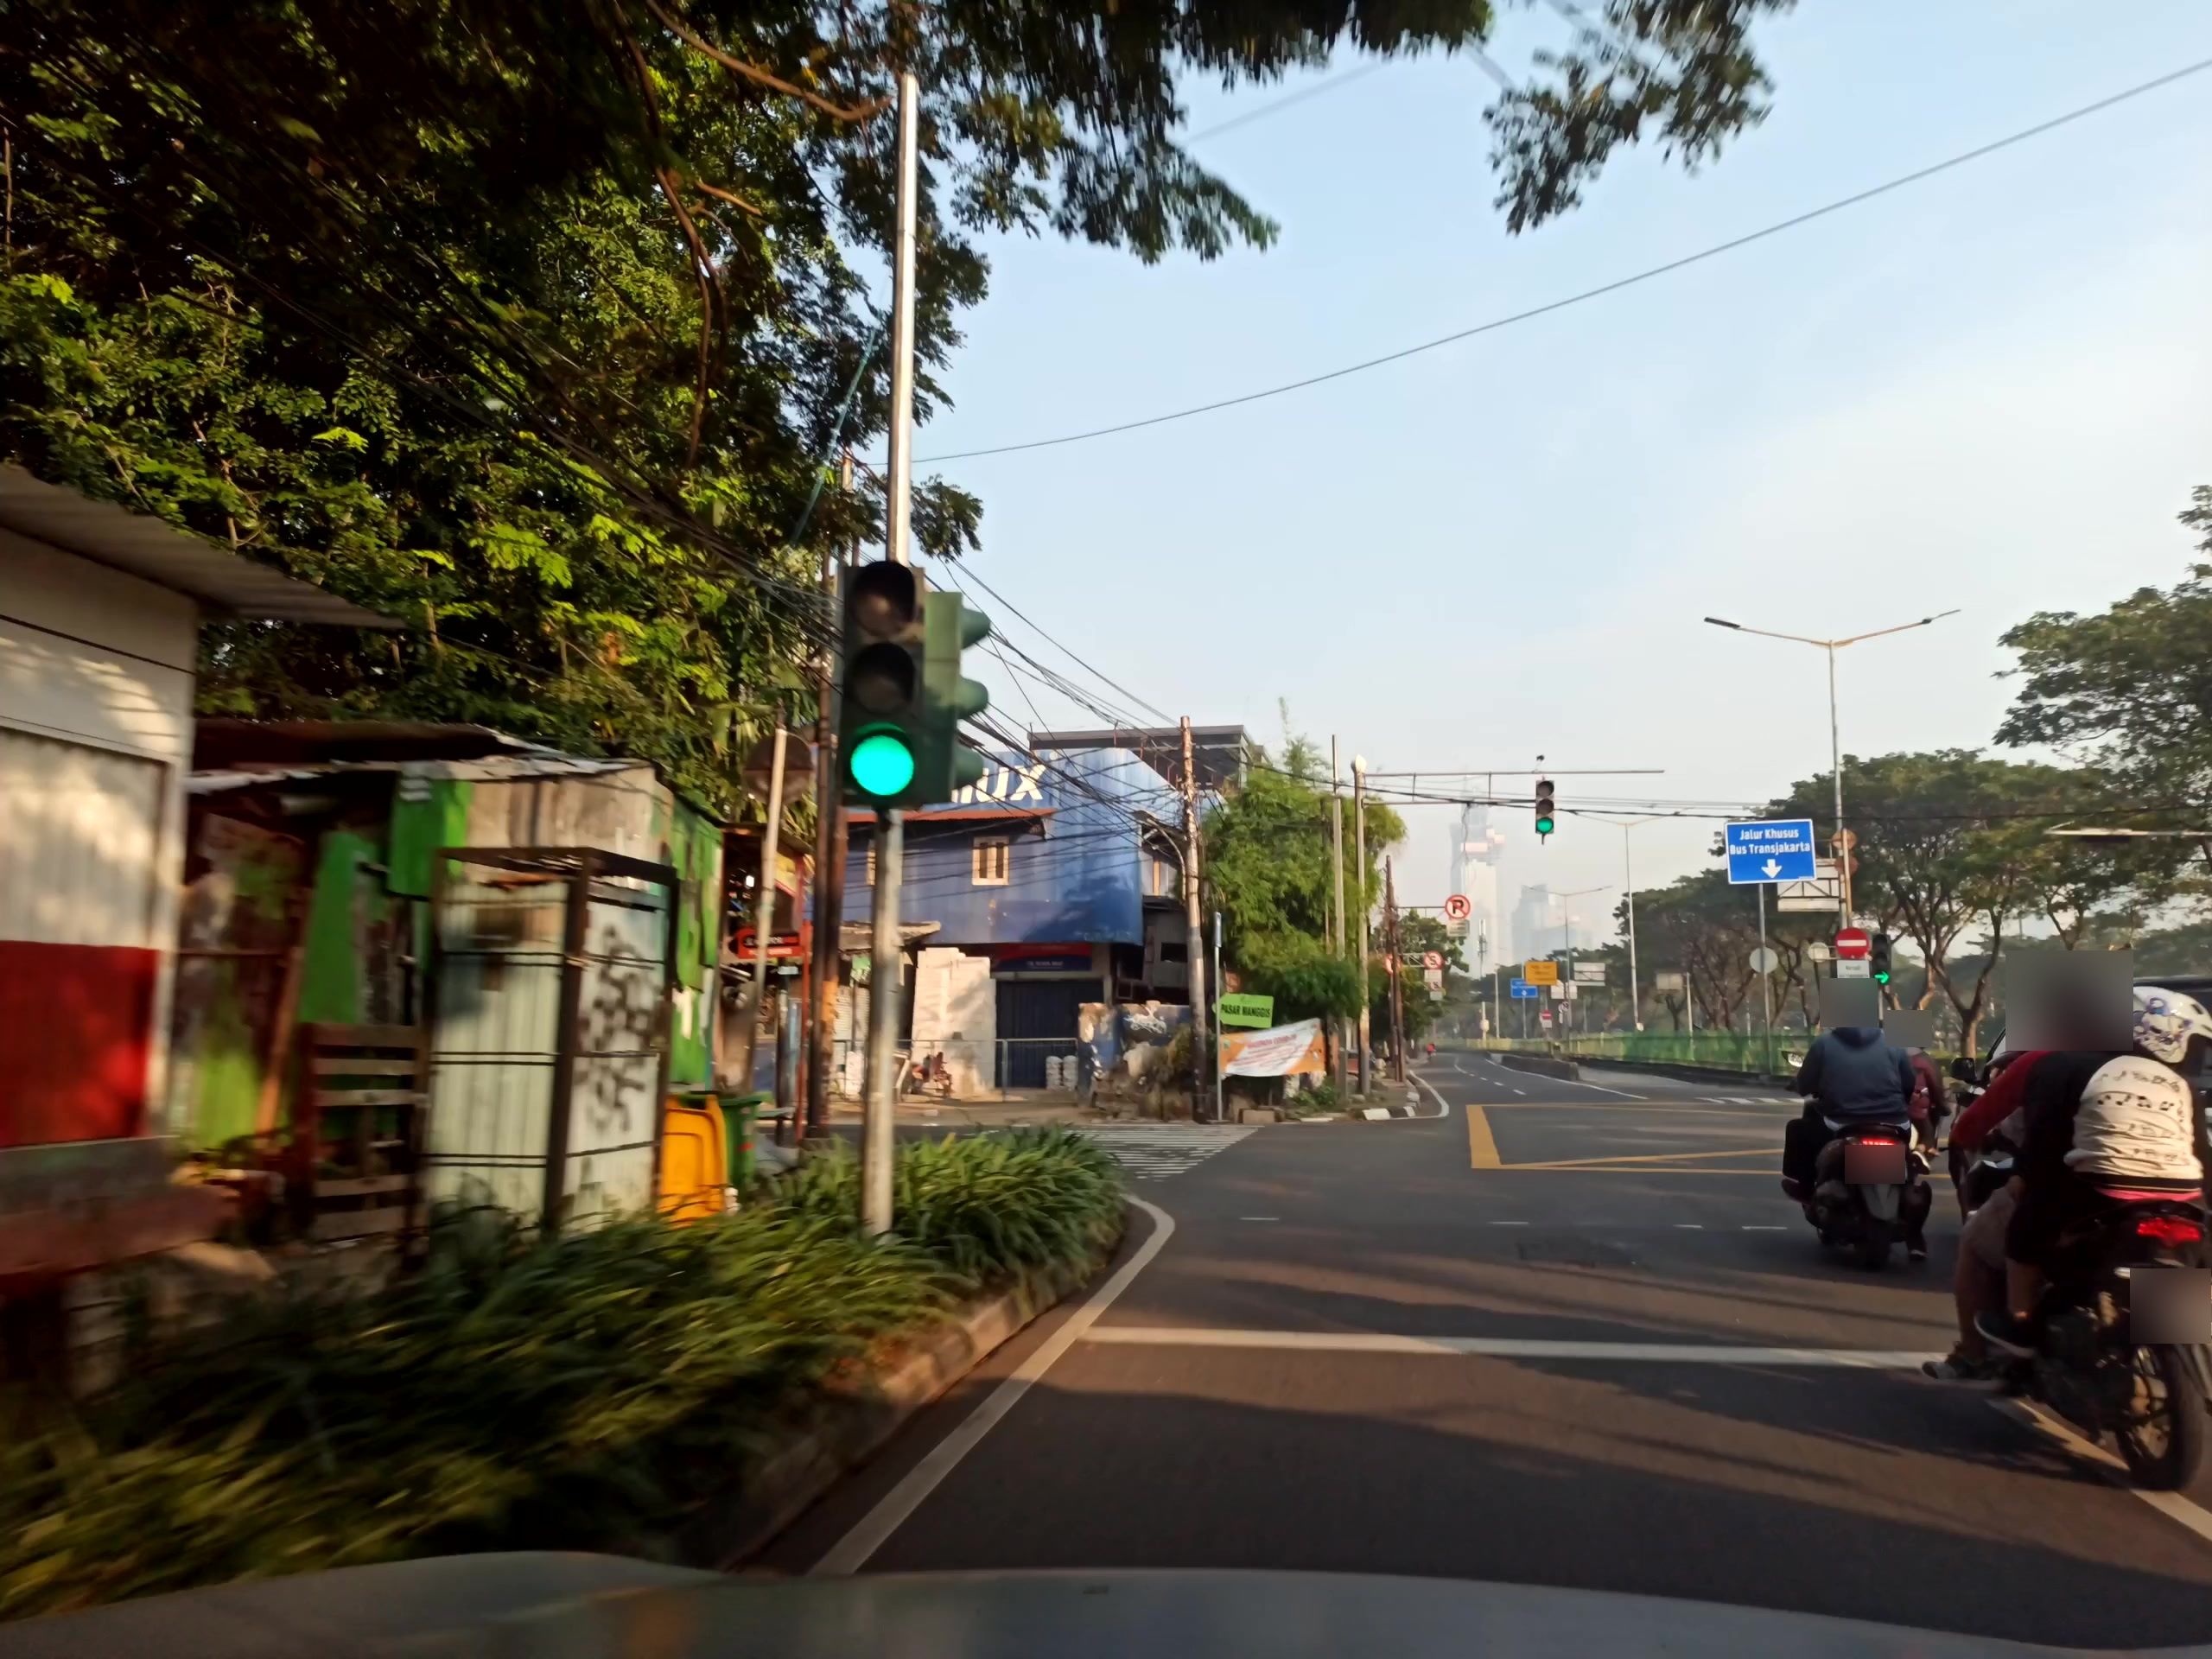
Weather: clear
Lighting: day
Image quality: good
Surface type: driving surface
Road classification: primary
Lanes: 2
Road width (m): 20
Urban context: urban centre
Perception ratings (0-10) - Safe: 6.6, Lively: 5.7, Beautiful: 5.07, Boring: 1.51, Depressing: 6.48, Wealthy: 1.54